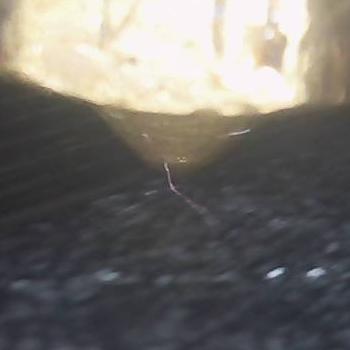
Flow rate: 118%